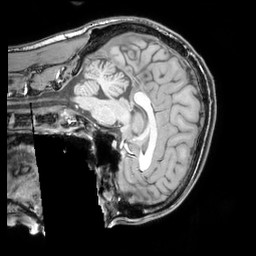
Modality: T1w
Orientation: sagittal
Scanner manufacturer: philips
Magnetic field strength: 3 T
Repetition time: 0.008172 s
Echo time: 0.00375 s